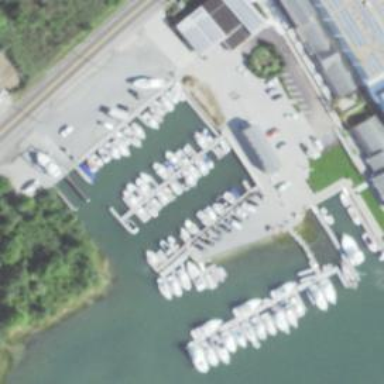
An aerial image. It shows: Pier with mooring facilities.